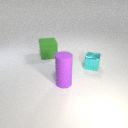
small purple rubber cylinder in front of large green rubber cube